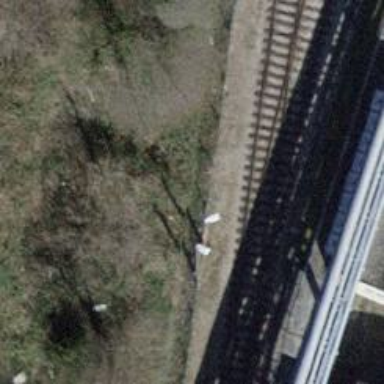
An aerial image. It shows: Railway switch.